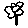
Label: flower